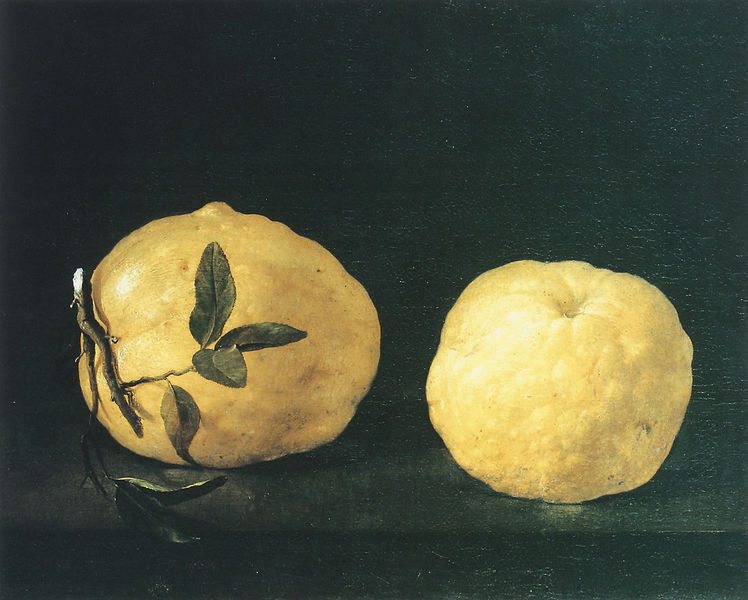
Titel: Zwei Zitrusfrüchte
Künstler: Filippo Napoletano
Institution: Florenz, Botanisches Museum der Universität
Schlagwörter: blätter, dunkel, gemälde, haut, laub, schatten, weiß, gelb, grün, braun, hell, hintergrund, licht, orange, schwarz, tisch, obst, alt, öl, ast, spiegelung, zweige, blatt, früchte, stilleben, stillleben, zwei, ölgemälde, lichtreflexe, quitte, tischkante, memento mori, zweig, reif, leuchtend, reflex, zitrone, zitronen, pomeranze, quitten, abgebrochen, blattadern, verdorben, orangenhaut, verschrumpelt, as, nanaschi, schrumplig, quiten, hubbelig